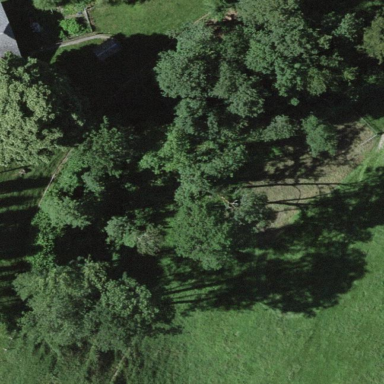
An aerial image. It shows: Forest area.